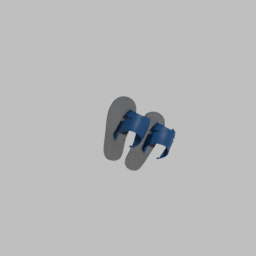
Label: people